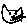
Label: cat